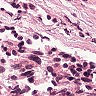
Metastatic tissue present: no